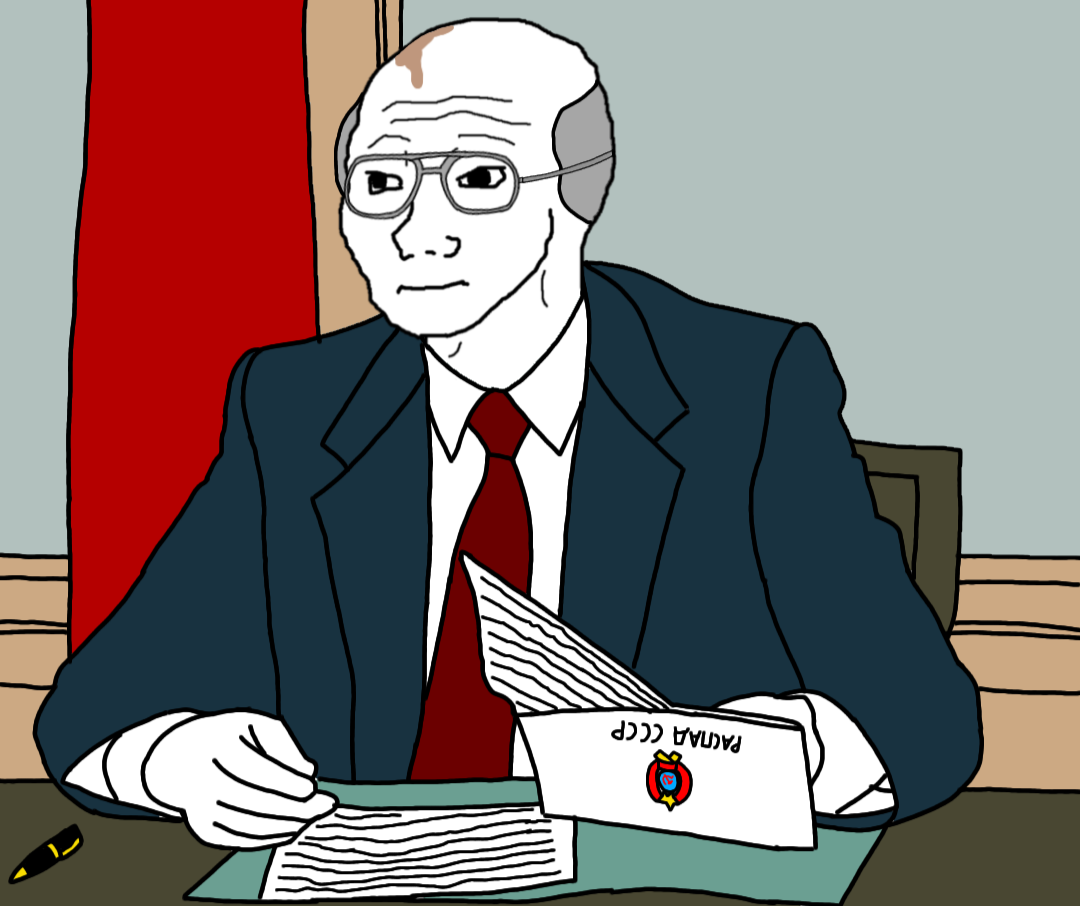
Label: 5_Wojak_with_Background